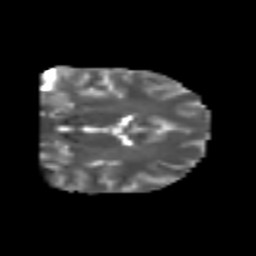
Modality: T2w
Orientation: coronal
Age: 25
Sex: male
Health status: healthy